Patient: sex M, age 68
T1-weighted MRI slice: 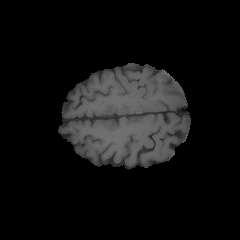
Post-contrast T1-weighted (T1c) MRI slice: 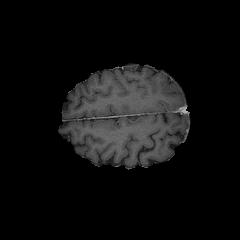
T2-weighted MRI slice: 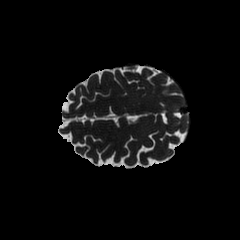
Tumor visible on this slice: no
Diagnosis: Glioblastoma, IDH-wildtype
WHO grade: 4